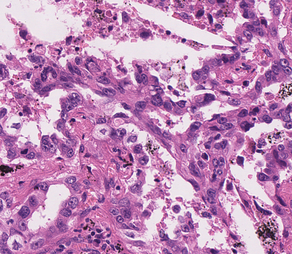
Tumor epithelial tissue: yes
Tumor-associated stroma tissue: yes
Normal tissue: no